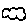
Label: cloud